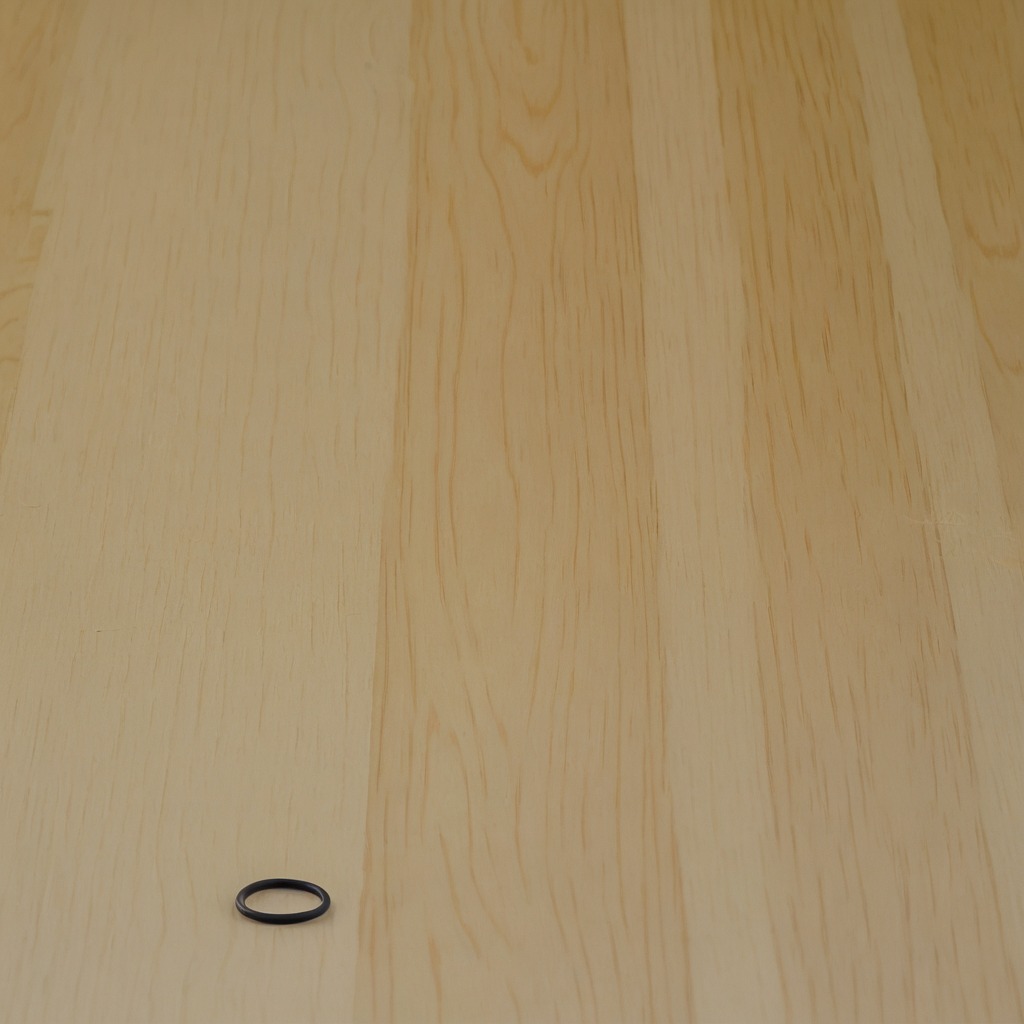
A rubber O-ring lying on a plywood surface in a paint workshop lit by afternoon window light.